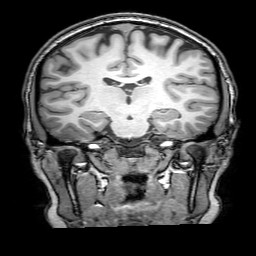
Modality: T1w
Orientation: sagittal
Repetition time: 0.00828 s
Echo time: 0.00388 s